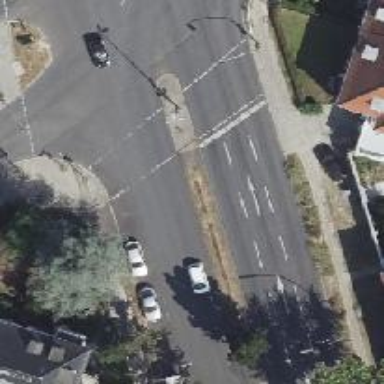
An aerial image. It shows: Dual carriageway secondary road with asphalt surface.